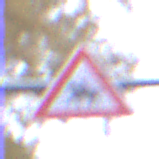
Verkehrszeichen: ReiterRechts
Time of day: MorningAfternoon
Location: Outdoor (Urban)
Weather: Overcast
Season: NotSpecified
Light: Natural